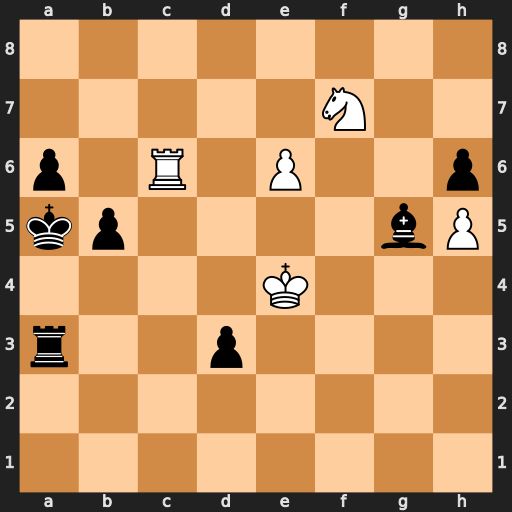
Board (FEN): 8/5N2/p1R1P2p/kp4bP/4K3/r2p4/8/8
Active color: w
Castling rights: -
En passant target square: -
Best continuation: Nxg5 d2 Rd6